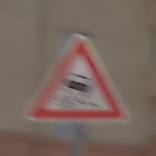
Verkehrszeichen: SchleuderOderRutschgefahr
Umgebung: Outdoor, Urban
Tageszeit: MorningAfternoon
Wetter: PartlyCloudy
Licht: Natural
Jahreszeit: NotSpecified
Kontrast: HighContrast